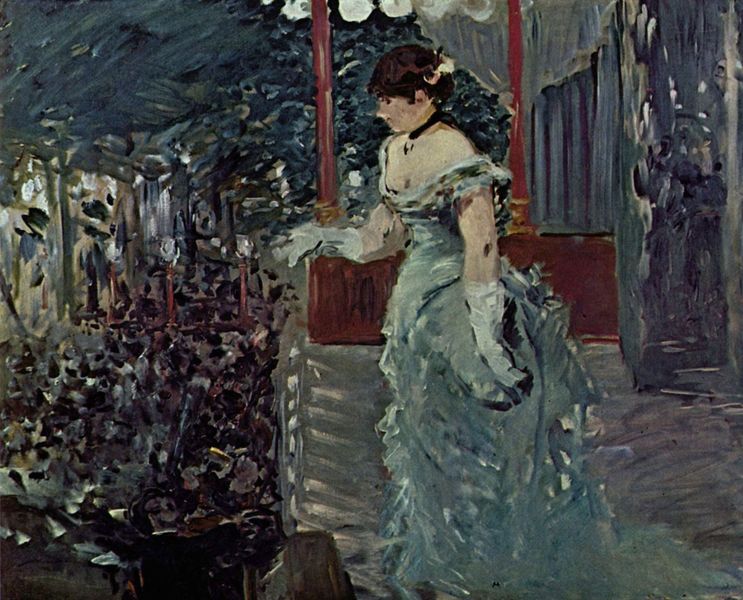
Titel: Café-Concert
Künstler: Édouard Manet
Standort: Paris
Institution: (Privatbesitz)
Schlagwörter: baum, blau, blätter, dunkel, gemälde, laub, schatten, weiß, bäume, grün, impressionismus, landschaft, menschen, mädchen, ocker, stadt, ausschnitt, blume, blumen, braun, busen, degas, elegant, fenster, frau, frisur, grau, handschuh, handschuhe, hell, hintergrund, holz, kleid, licht, lichter, paris, profil, raum, renoir, schmuck, schwarz, stützen, säulen, terasse, tür, türkis, blick, dame, gebäude, haus, park, rot, ball, rock, jung, arme, band, blass, falten, mensch, samt, silber, spitze, stehen, bildnis, portrait, porträt, vorhang, öl, natur, strauch, brüstung, busch, büsche, gebüsch, gehen, hütte, kirche, pastos, sträucher, gewand, haare, stehend, adel, musiker, oper, pflanzen, publikum, brünett, dekolletee, rosa, schultern, seide, wald, garten, hellblau, balkon, taille, terrasse, halsband, abstrakt, farben, kette, mauer, allee, farbe, formen, hecke, lila, violett, empore, haarband, französisch, stille, treppe, dick, duktus, impressionistisch, monet, vergnügen, manet, robe, geländer, hochsteckfrisur, junge frau, rodin, edel, rüschen, ölfarbe, kropfband, halskette, striche, leuchten, abendkleid, oben, unten, veranda, medaillon, blautöne, tupfen, leinwand, pinsel, pinselduktus, blsu, medallion, anwesen, beet, blumenbeet, rabatte, pinselstriche, korsett, dekolltee, lichtflecke, schattig, stulpen, pavillion, botanik, eleganz, ballkleid, ausschnit, entree, dirigent, fraz, brautkleid, austützen, blaues kleid, galakleid, bürgerin, renoire, handschue, klechse, kleiden, plein aire, strichführung, waldhasu, beume